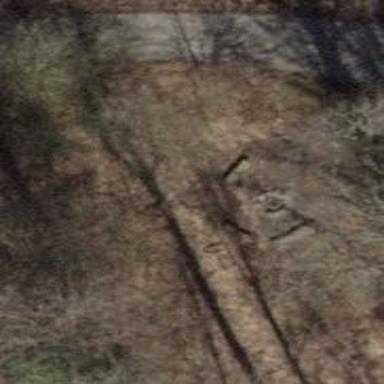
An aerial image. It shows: Brown bench in the vicinity.